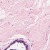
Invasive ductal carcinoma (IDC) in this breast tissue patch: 0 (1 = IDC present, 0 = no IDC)